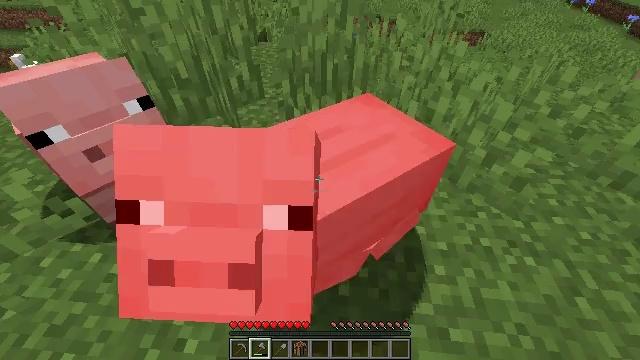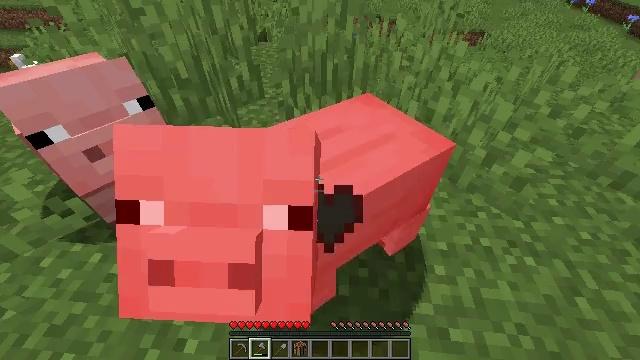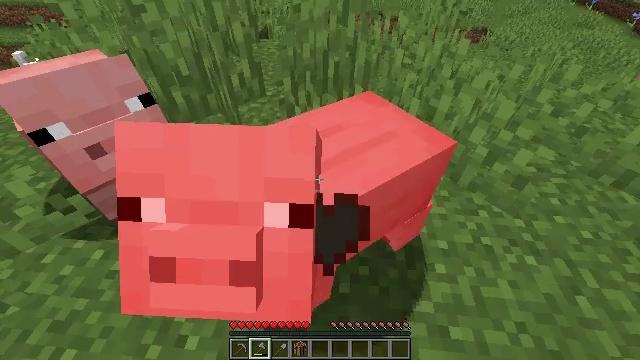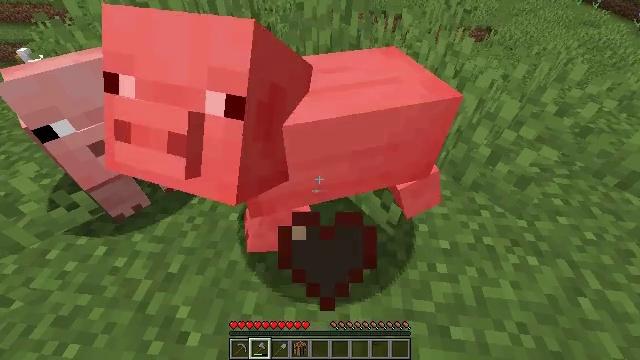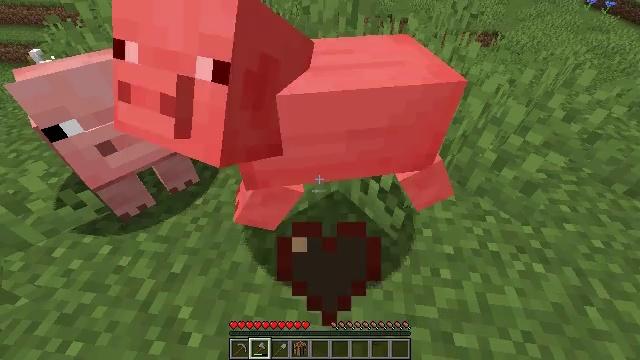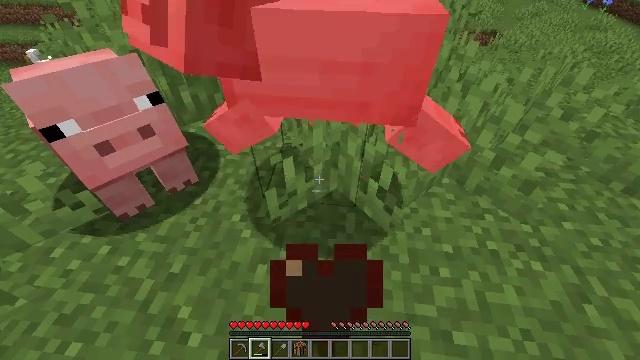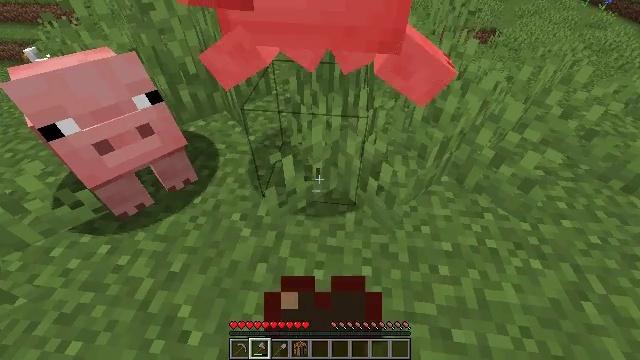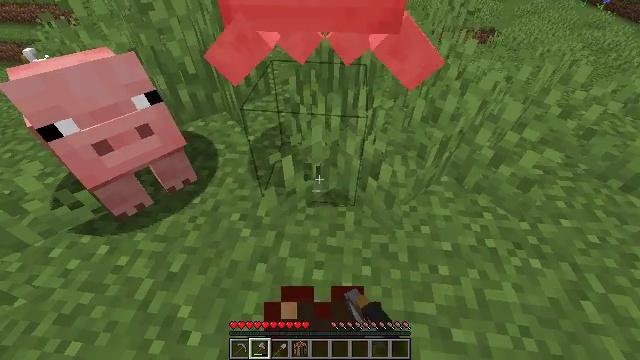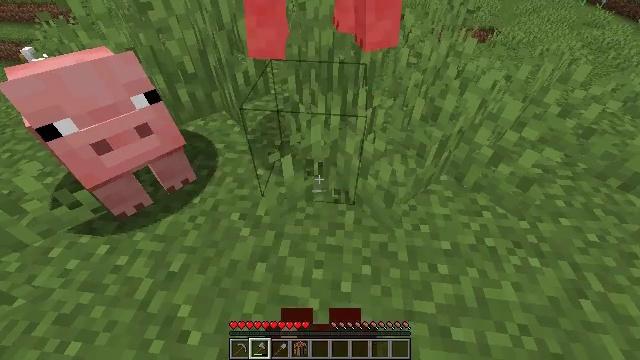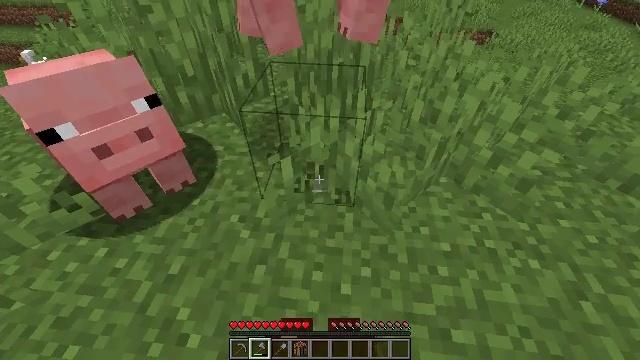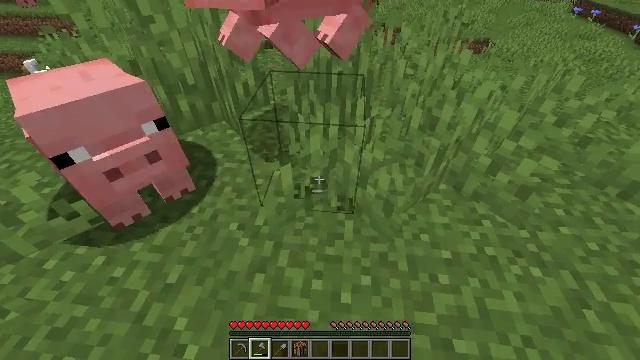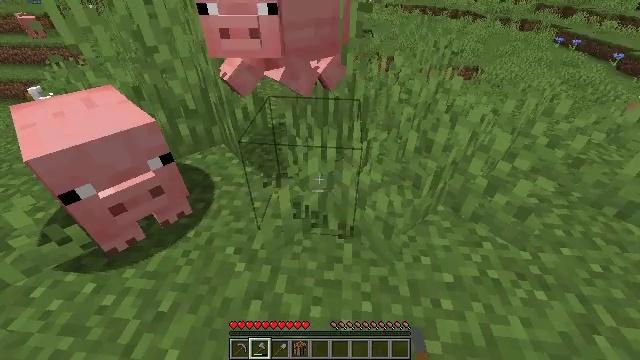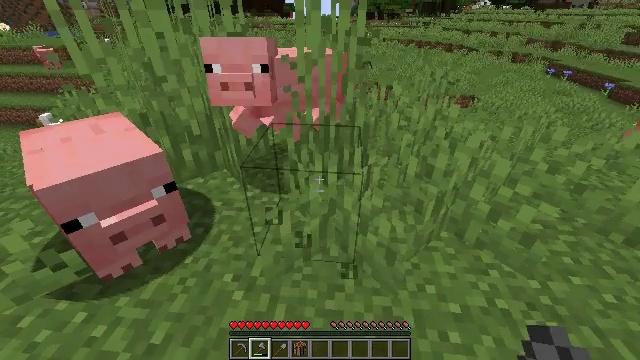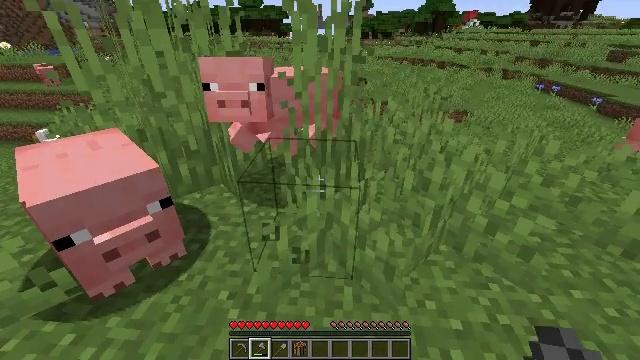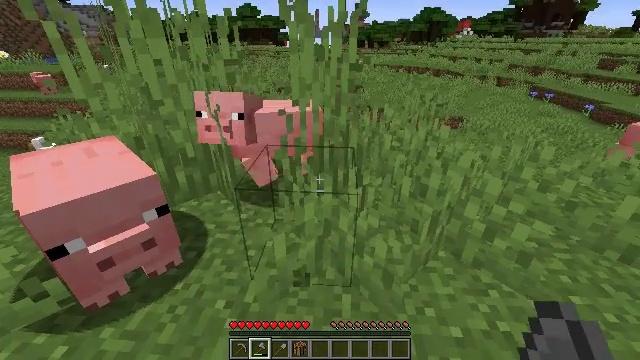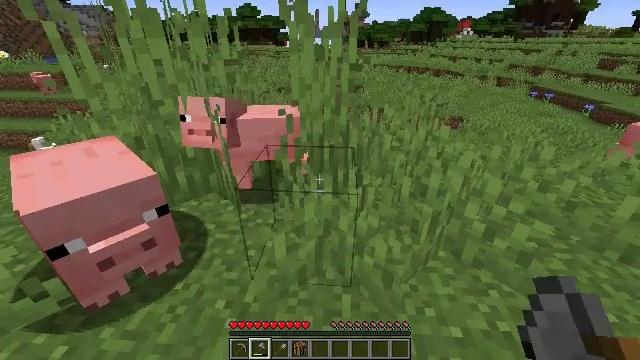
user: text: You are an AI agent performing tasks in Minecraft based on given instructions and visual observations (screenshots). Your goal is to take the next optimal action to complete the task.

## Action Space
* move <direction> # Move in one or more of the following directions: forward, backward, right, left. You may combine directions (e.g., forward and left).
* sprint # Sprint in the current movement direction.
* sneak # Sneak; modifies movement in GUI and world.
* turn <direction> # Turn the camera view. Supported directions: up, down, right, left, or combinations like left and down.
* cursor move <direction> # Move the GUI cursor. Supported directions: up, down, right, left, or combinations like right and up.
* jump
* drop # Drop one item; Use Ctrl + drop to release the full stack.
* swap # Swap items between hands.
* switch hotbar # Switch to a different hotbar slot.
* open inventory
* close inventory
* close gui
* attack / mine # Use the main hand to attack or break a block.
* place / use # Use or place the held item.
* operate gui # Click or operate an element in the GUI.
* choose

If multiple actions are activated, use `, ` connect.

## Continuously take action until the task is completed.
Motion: motion action
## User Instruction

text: Collect tall grass by breaking it.
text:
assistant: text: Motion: attack / mine
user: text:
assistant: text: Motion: attack / mine
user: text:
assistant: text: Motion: attack / mine
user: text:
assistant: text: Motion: turn left, attack / mine
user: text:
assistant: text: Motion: attack / mine
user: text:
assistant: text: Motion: attack / mine
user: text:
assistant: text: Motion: attack / mine
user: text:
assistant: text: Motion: attack / mine
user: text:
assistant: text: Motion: attack / mine
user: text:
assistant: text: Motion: turn up
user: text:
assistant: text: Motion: turn up
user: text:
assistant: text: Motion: turn up
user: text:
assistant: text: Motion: turn up
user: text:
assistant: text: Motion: turn up
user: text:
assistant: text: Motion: no_op
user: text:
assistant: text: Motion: no_op
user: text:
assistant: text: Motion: attack / mine
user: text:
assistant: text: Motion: attack / mine
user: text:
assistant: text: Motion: turn left and up, attack / mine
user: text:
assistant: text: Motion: turn left
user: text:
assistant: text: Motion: turn left and down
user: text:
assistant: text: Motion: turn left
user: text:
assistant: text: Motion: no_op